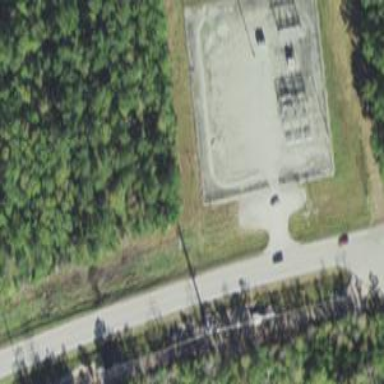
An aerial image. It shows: Distribution power substation secured by fence.